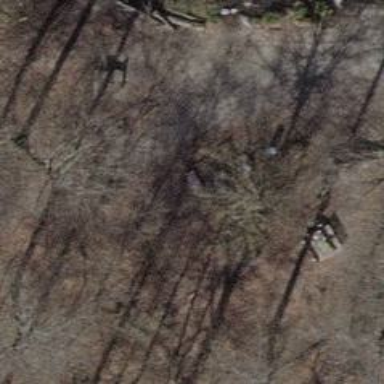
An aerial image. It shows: Barbecue facility.